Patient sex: F
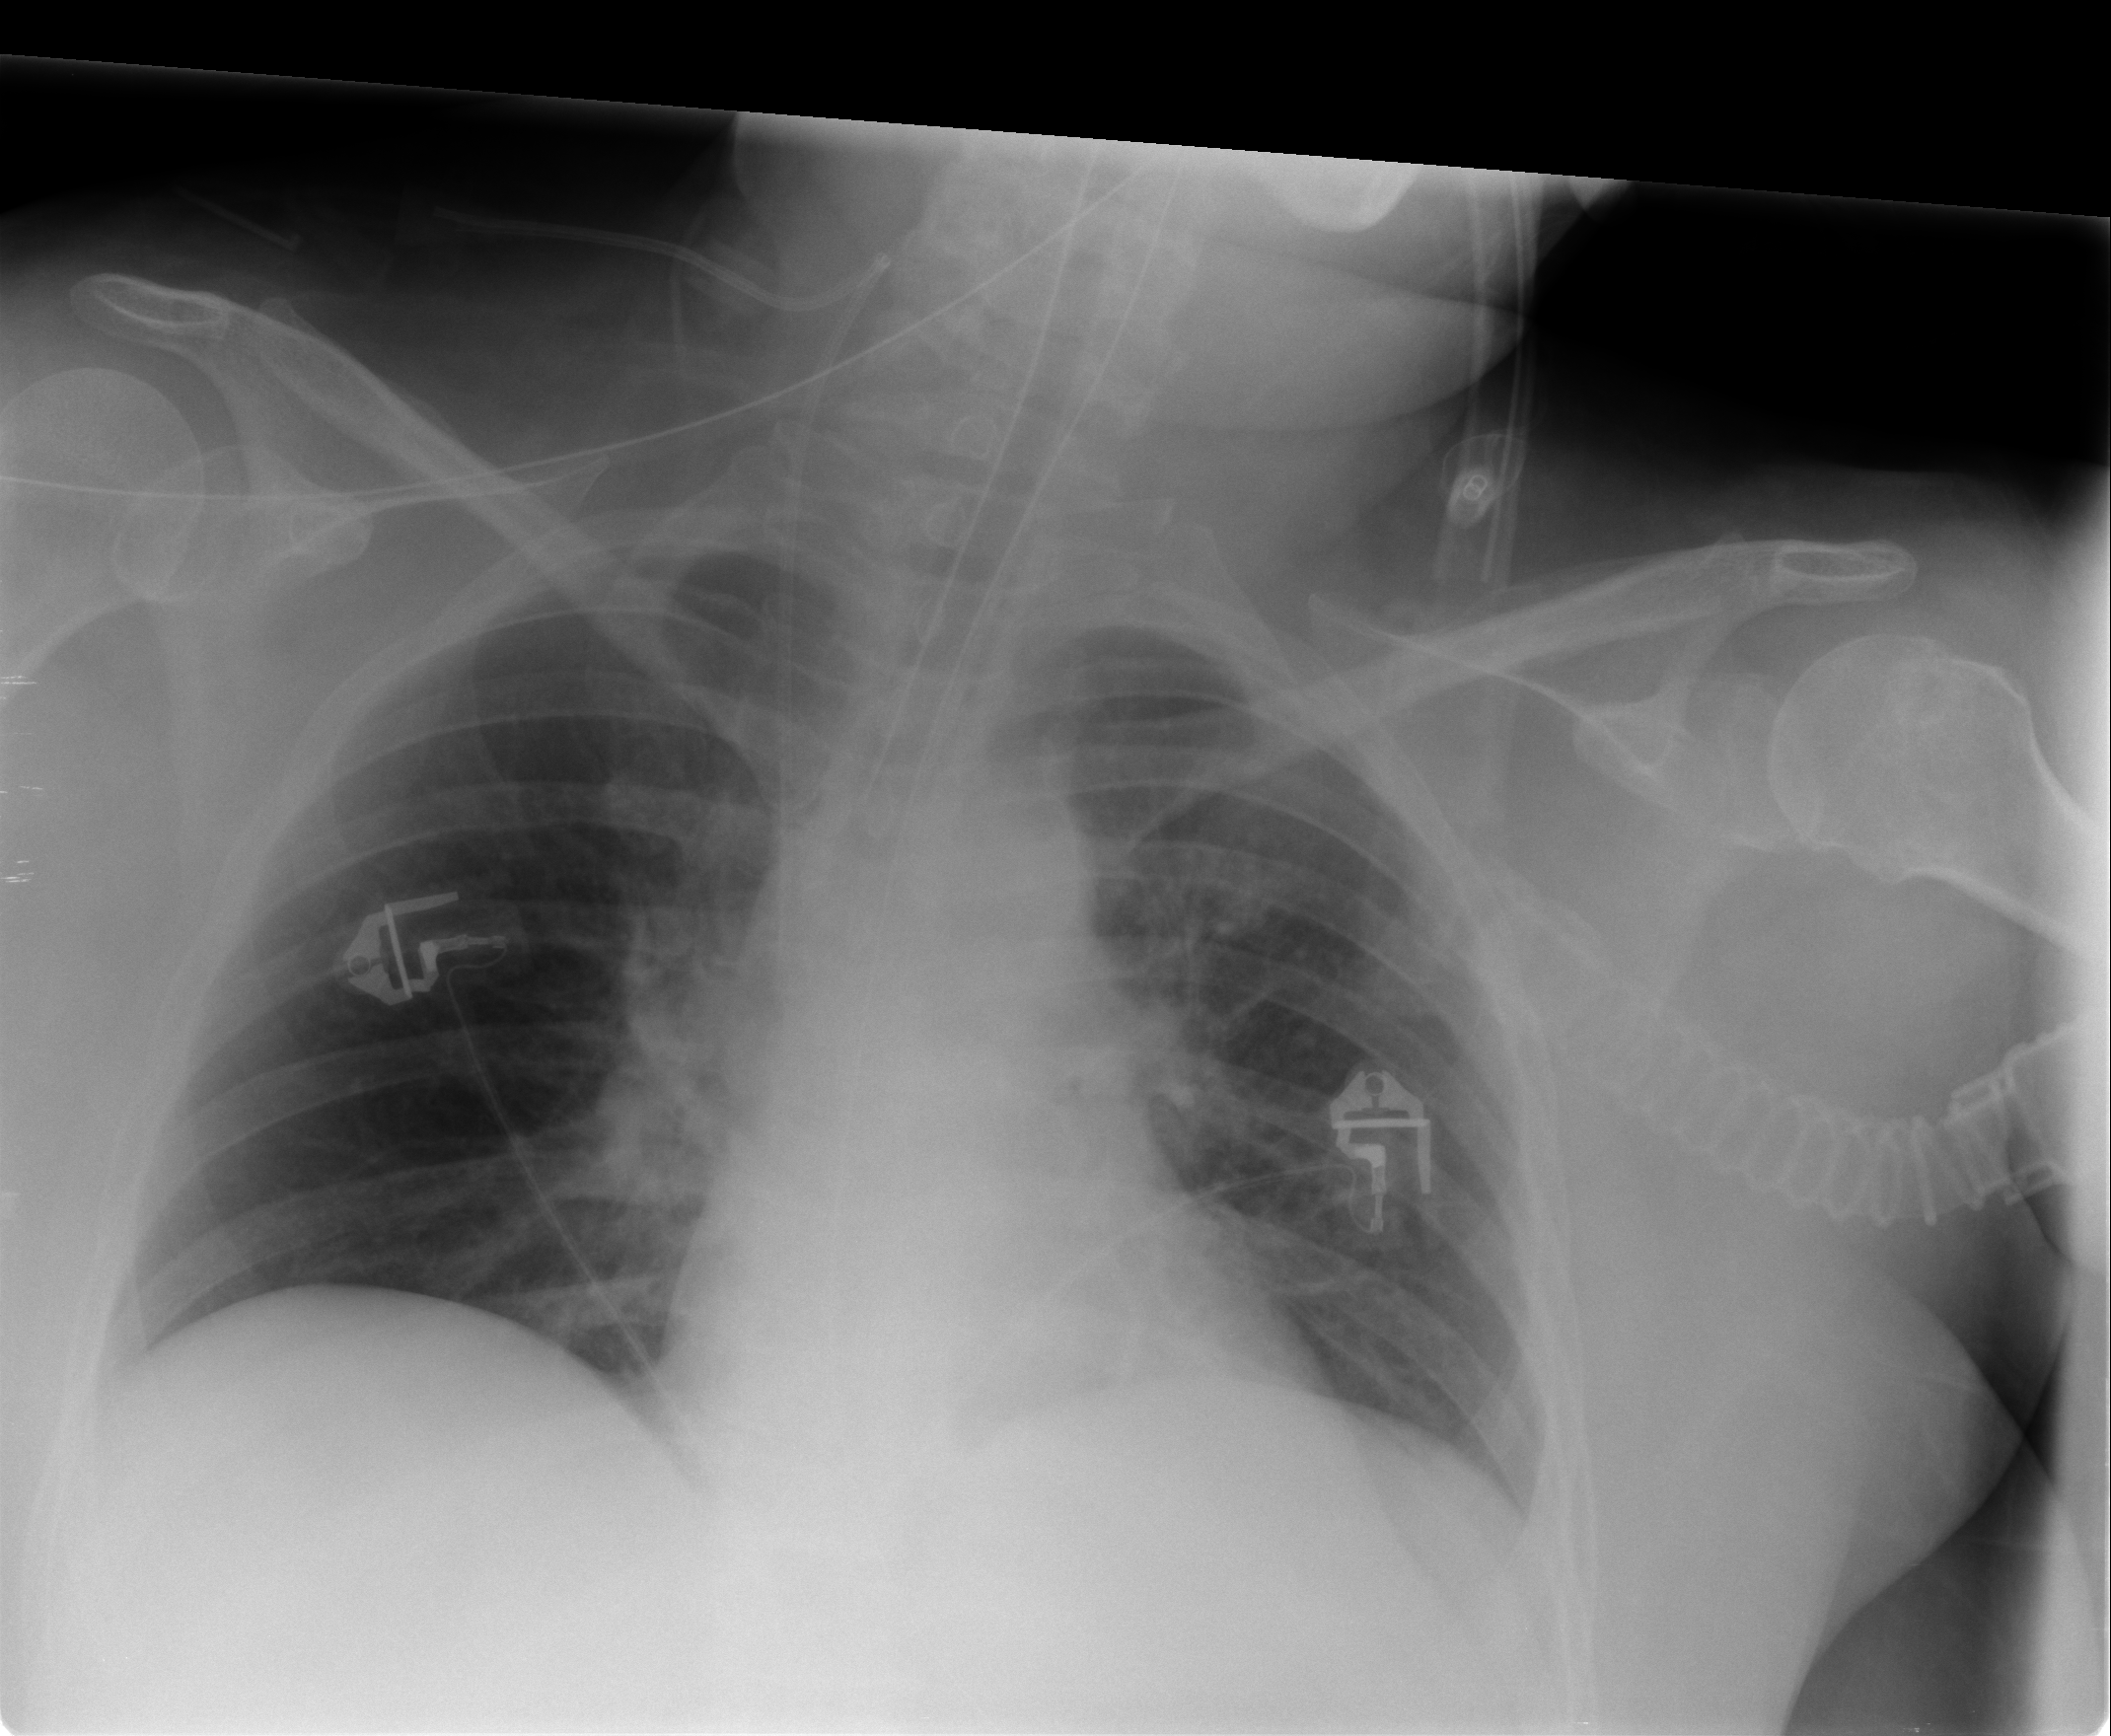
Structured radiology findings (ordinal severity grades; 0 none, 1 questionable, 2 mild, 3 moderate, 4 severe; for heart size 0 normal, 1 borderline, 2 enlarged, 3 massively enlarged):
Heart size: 0
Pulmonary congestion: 0
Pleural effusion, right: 0
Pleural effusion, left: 0
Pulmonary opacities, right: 0
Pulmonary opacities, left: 0
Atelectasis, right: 0
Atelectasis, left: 2